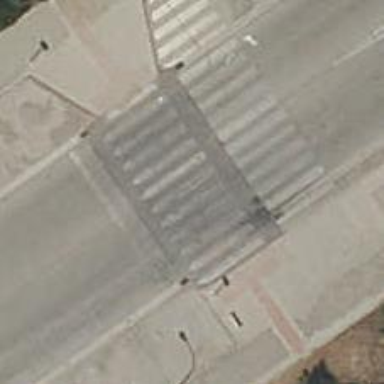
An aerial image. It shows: Marked road crossing with traffic calming table.